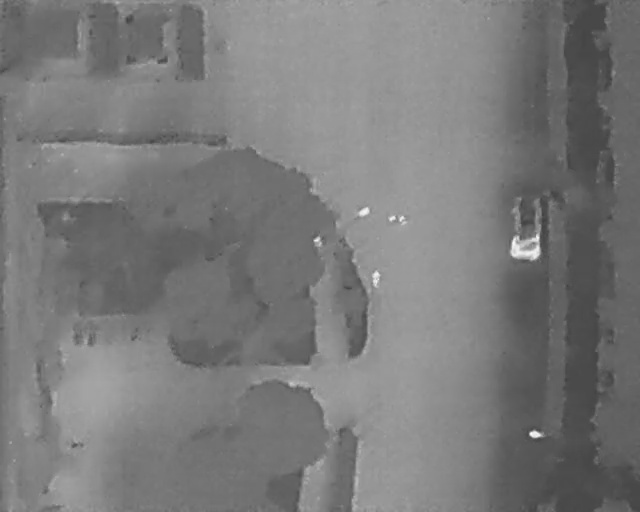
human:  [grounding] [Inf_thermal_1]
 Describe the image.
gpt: In the satellite image, there is  <ref>1 medium car </ref> <box>[[76, 41, 87, 47, 2]]</box> located at right.